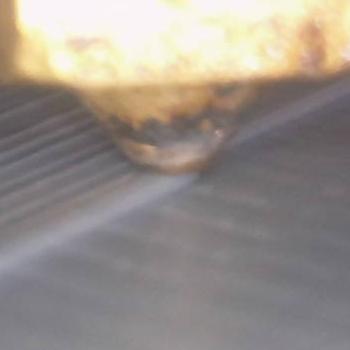
Flow rate: 94%